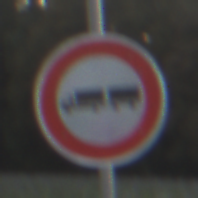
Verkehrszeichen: VerbotLastkraftwagenMitAnhaenger
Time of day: SunriseSunset
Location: Outdoor (Nature)
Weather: PartlyCloudy
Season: NotSpecified
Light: Natural